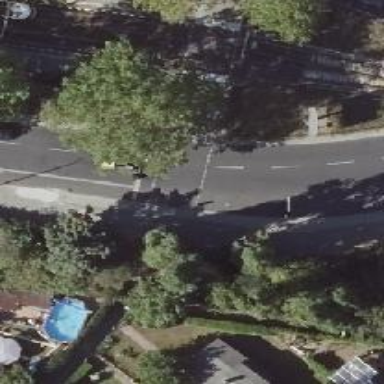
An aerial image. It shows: Road with traffic signals.